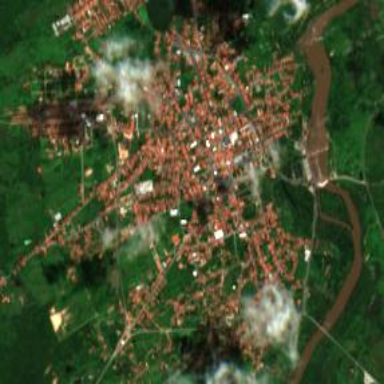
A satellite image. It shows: Town.